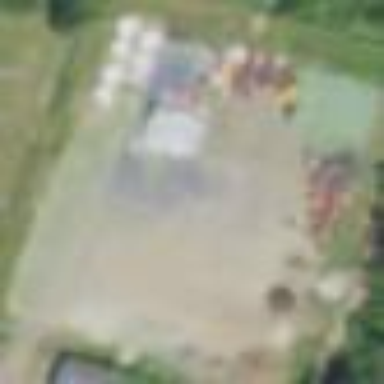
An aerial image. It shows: Tennis court on the leisure land pitch.